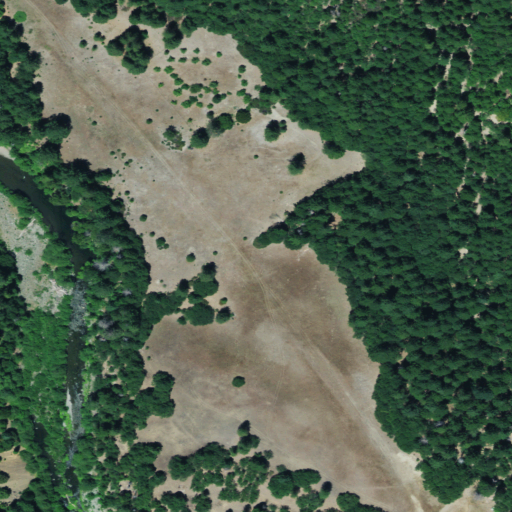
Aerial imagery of plain(s) in California named Silver Flat containing shrub, evergreen forest, open development, open water, deciduous forest, and grassland